Interaction volume radius: 10 \u00c5
Interaction volume height: 50 \u00c5
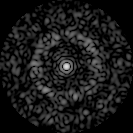
Disorder parameter: 0.8292